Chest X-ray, PA view. Patient: 53 years old, sex F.
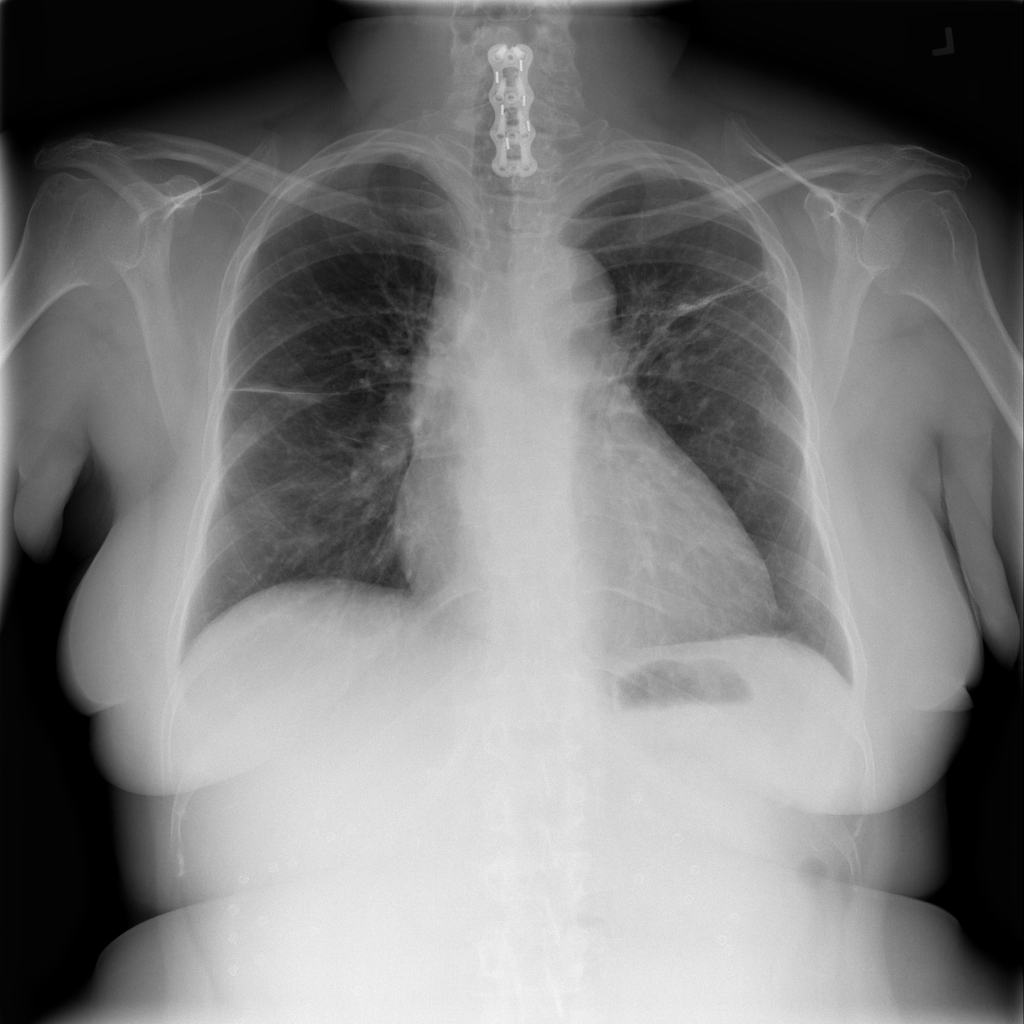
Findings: Cardiomegaly, Pleural_Thickening